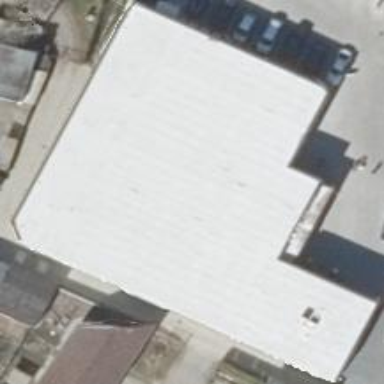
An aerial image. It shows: Flat roof retail building.